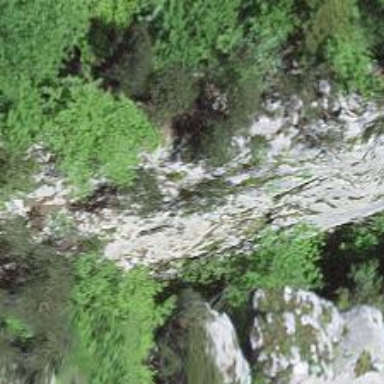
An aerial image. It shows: Arete in nature.